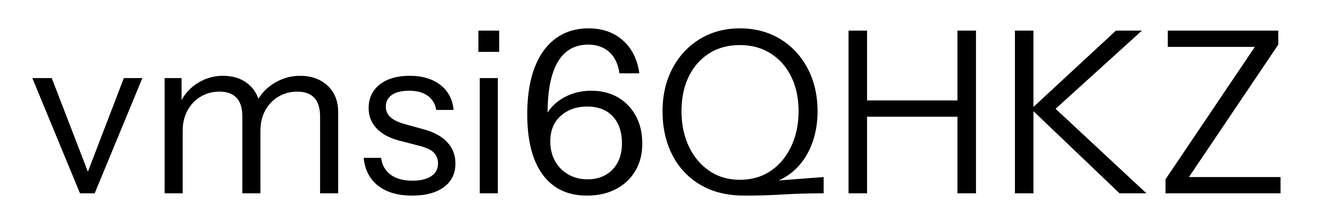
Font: InstrumentSans_Regular